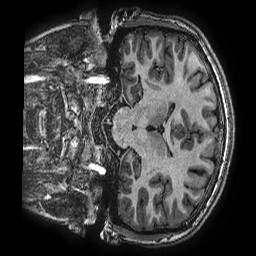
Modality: T1w
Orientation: coronal
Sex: male
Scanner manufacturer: ge
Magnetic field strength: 3 T
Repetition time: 0.00766 s
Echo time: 0.003476 s